Question: I got a strange layout issue with the gluon dialog class.
I'm creating a new Dialog instance and adding some containers, at the end some simple buttons.
Dialog
- Anchorpane
- VBox
- GridPane
- A Bunch of buttons

So the problem is that the Dialog Container itself is not resized to fit its children. Do you have any hints for me where there might be the problem?
Thank you in advance!
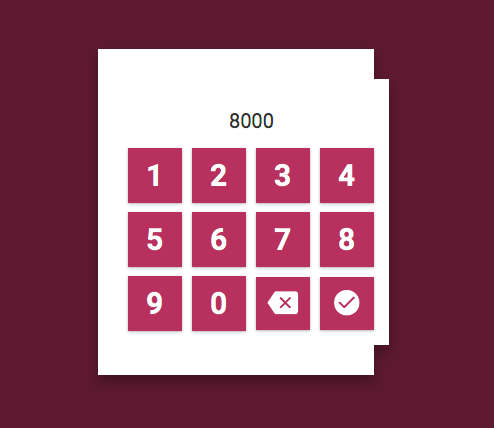
Answer: It seems like the 'Dialog' padding is not taken into account. So as a quick workaround you could remove the padding from the dialog and add it to the dialog content node:
'''
//in css
.dialog {
-fx-padding: 0.0;
}
//or
public class DialogTest<T> extends Dialog<T> {
public DialogTest() {
rootNode.setStyle("-fx-padding:0;");
}
}
//...
anchorPane.setPadding(new Insets(top, right, bottom, left));
'''